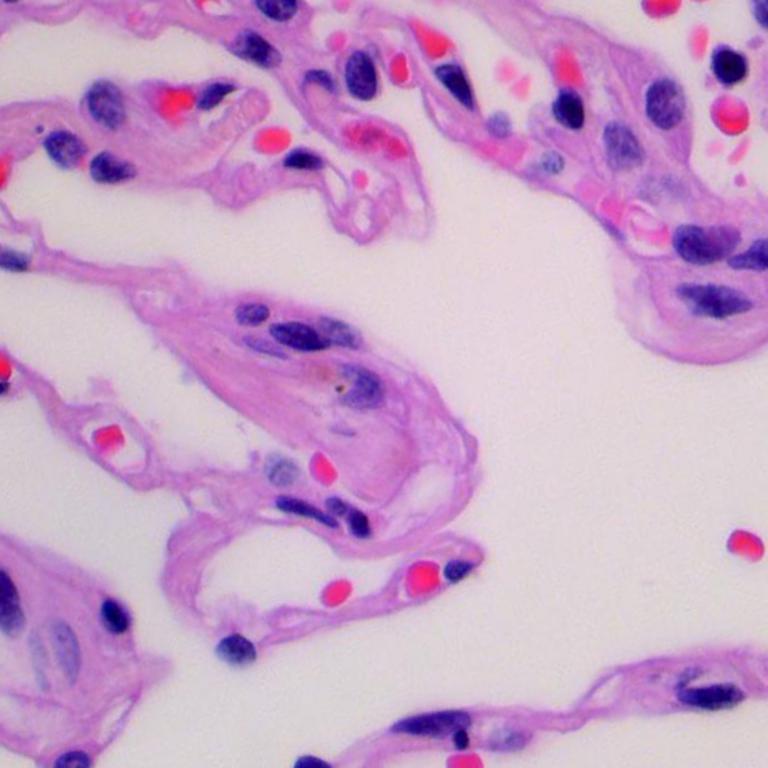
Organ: lung
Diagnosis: benign